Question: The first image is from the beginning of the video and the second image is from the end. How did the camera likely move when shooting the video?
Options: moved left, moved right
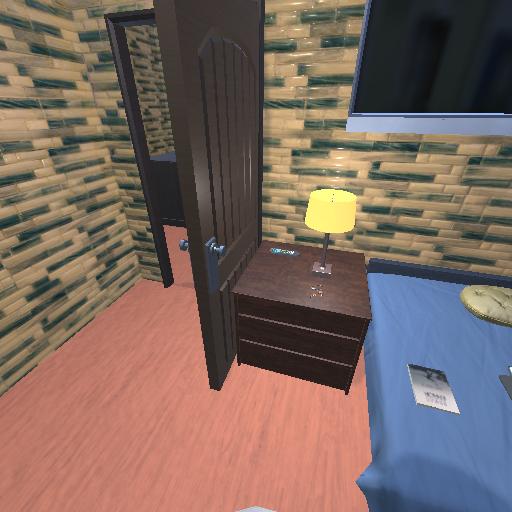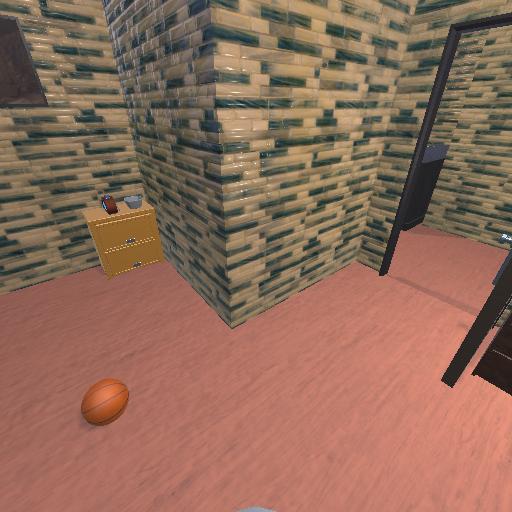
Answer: moved left